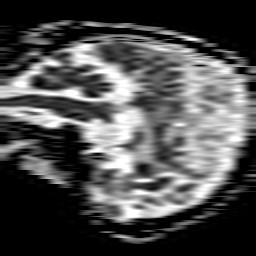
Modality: ADC
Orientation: sagittal
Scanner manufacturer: philips
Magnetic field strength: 1.5 T
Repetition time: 3.505 s
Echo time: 0.09255 s